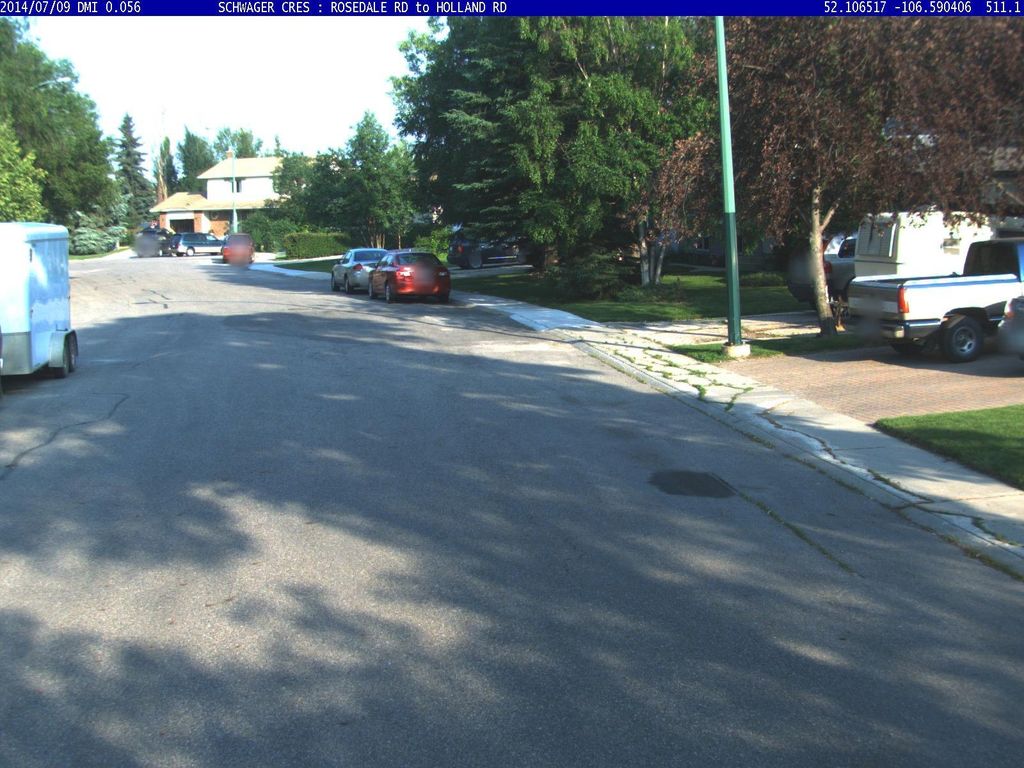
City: saskatoon